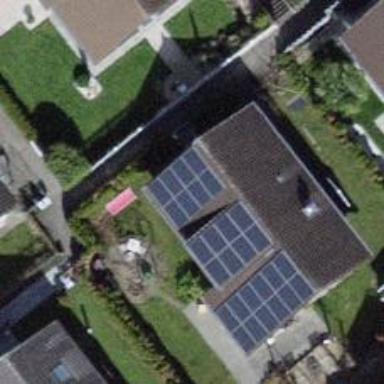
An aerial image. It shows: Solar power generator using photovoltaic method with solar photovoltaic panel types.